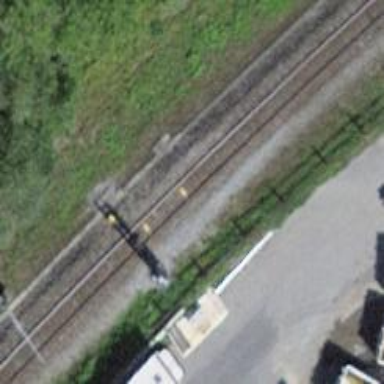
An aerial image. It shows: Railway signal.